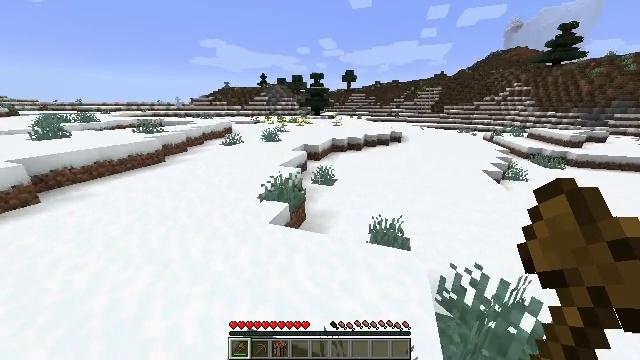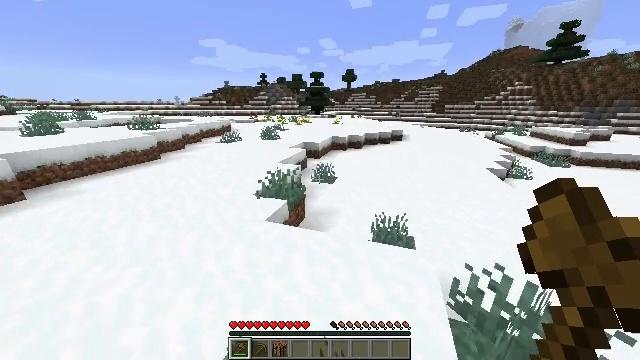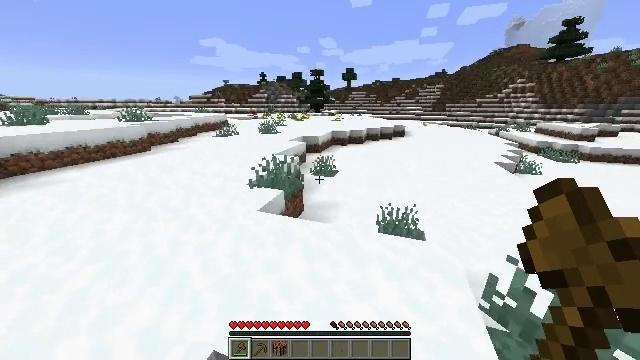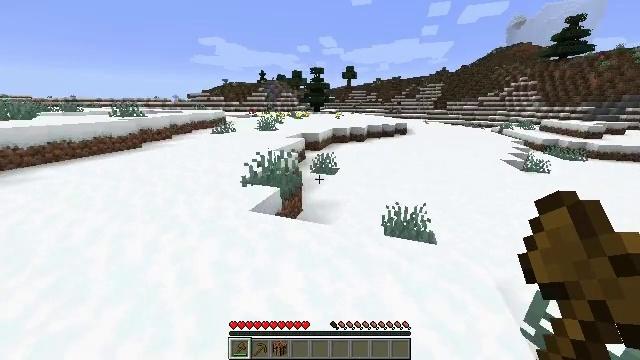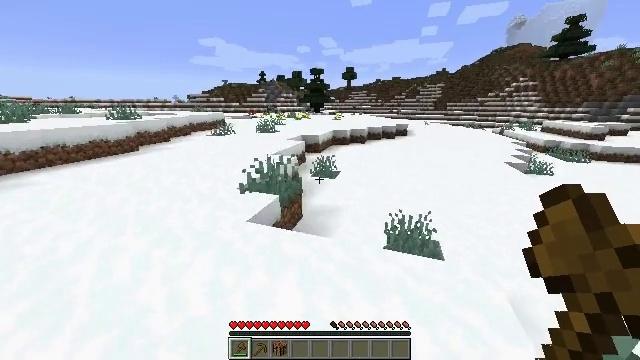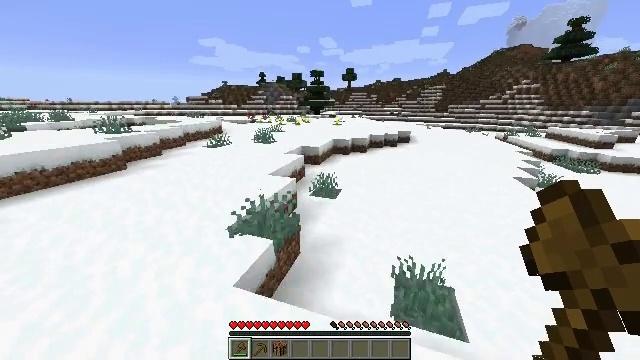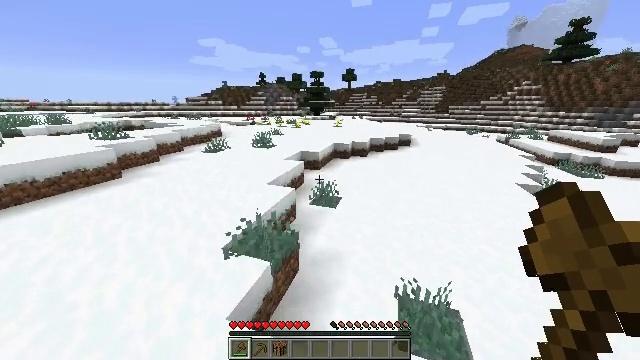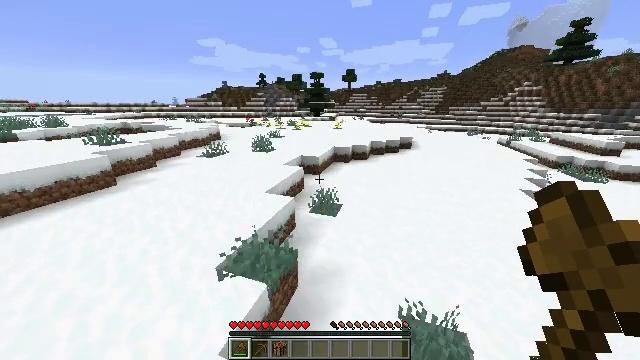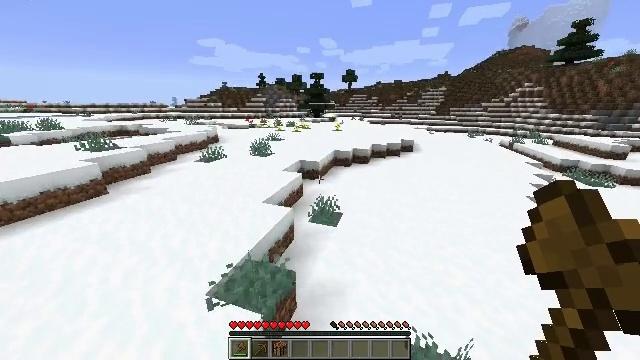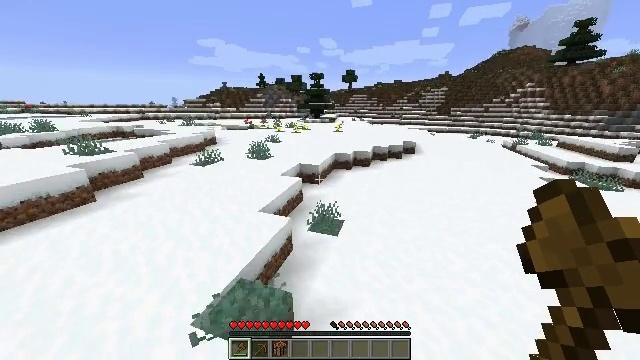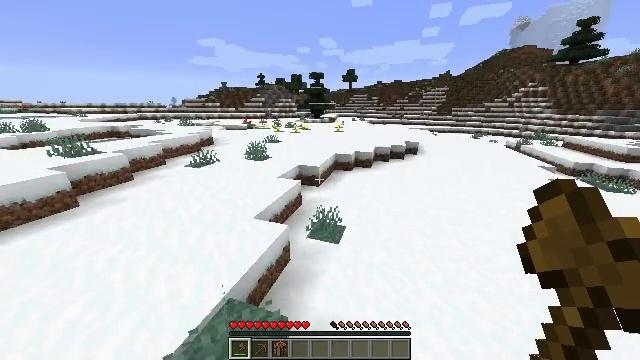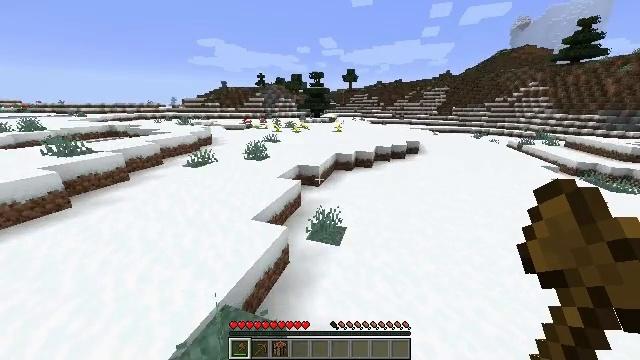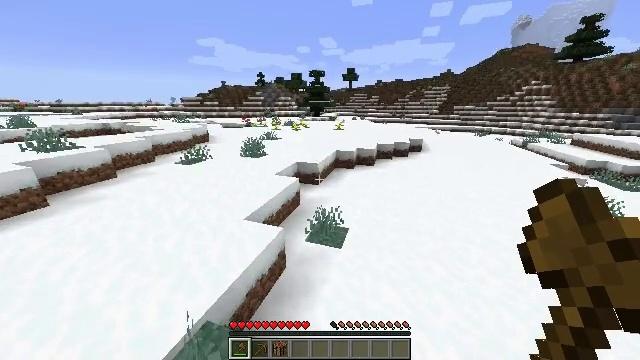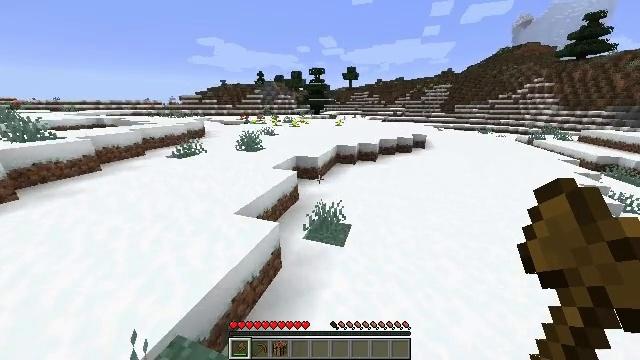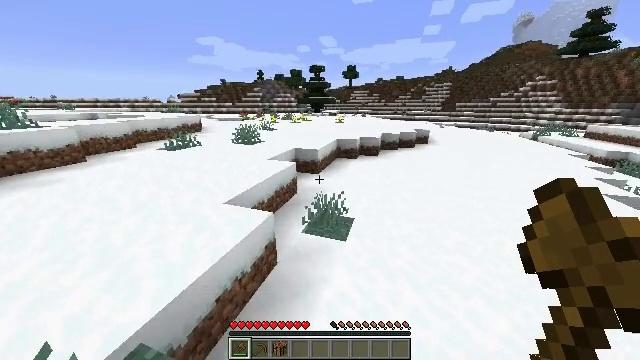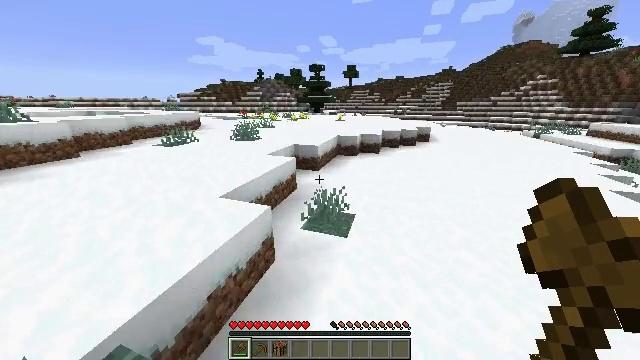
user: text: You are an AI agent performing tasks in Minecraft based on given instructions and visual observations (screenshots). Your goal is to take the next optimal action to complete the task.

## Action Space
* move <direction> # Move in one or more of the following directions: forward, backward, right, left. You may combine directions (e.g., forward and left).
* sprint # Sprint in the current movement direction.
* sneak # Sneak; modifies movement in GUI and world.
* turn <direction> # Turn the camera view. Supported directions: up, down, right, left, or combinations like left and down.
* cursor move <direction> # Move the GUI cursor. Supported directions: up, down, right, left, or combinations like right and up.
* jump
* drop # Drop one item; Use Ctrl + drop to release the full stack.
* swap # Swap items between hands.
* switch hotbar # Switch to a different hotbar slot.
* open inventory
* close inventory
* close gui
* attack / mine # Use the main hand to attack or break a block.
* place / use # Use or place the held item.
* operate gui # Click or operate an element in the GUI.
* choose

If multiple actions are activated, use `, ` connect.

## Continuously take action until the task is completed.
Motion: motion action
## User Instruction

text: Hunt a rabbit.
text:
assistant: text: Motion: move forward, sprint, jump
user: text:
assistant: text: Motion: move forward, sprint, jump
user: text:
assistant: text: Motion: move forward, sprint, jump
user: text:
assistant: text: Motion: move forward, sprint, jump
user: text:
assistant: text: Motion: move forward, sprint, jump
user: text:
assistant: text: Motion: move forward, sprint, jump
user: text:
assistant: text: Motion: move forward, sprint, jump
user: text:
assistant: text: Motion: move forward, sprint, jump
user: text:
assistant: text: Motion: move forward, sprint, jump
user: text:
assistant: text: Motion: move forward, sprint, jump
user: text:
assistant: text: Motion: move forward, sprint, jump
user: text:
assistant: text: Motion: move forward, sprint, jump
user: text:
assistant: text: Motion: move forward, sprint, jump
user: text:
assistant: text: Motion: move forward, sprint, jump
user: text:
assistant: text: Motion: move forward, sprint, jump
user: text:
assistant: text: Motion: move forward, sprint, jump
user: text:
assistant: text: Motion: move forward, sprint, jump
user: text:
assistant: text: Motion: move forward, sprint, jump
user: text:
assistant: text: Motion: move forward, sprint, jump
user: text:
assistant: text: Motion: move forward, sprint, jump
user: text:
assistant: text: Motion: move forward, sprint, jump
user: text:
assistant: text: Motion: move forward, sprint, jump
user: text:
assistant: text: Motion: move forward, sprint, jump
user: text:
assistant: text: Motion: move forward, sprint, jump
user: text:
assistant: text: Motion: move forward, sprint, jump
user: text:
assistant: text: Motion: move forward, sprint, jump
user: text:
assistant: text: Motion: move forward, sprint, jump
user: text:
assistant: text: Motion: move forward, sprint, jump
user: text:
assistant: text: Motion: move forward, sprint, jump
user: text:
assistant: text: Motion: move forward, sprint, jump